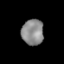
Tissue: lung
Cell type: Fibroblasts
Senescence score: 0.5803
Nuclear area (px): 555
Mean DAPI intensity: 138.391